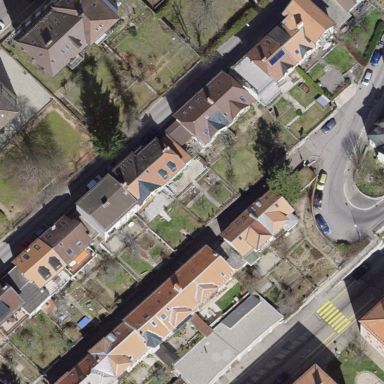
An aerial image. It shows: Residential garden.